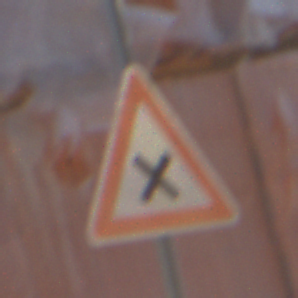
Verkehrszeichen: KreuzungOderEinmuendung
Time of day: MorningAfternoon
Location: Outdoor (Nature)
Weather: Clear
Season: Summer
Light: Natural